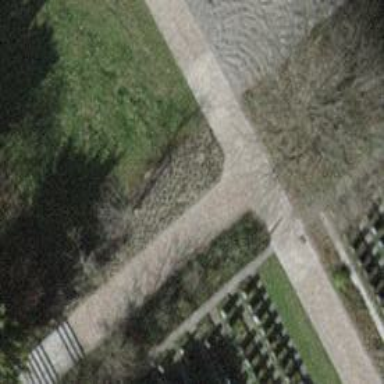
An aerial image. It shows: Footway with surface made of sett.